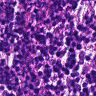
Metastatic tissue present: no